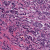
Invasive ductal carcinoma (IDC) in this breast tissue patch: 1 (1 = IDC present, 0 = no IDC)